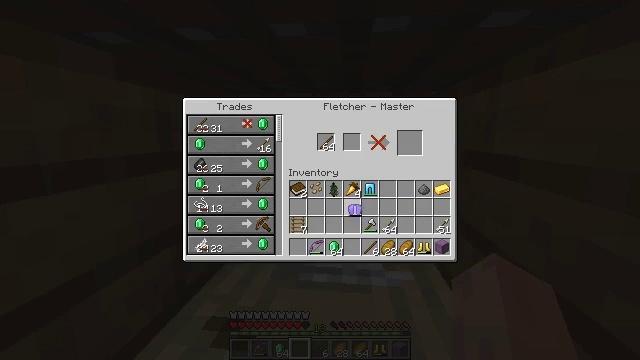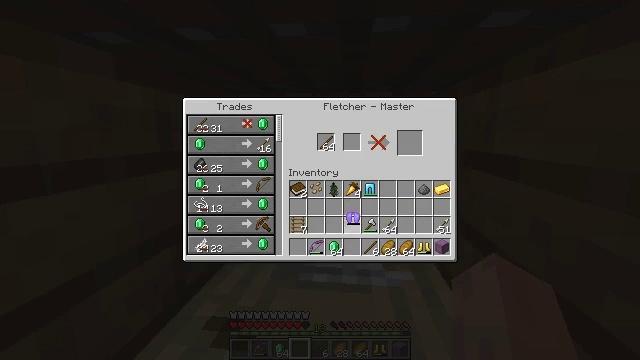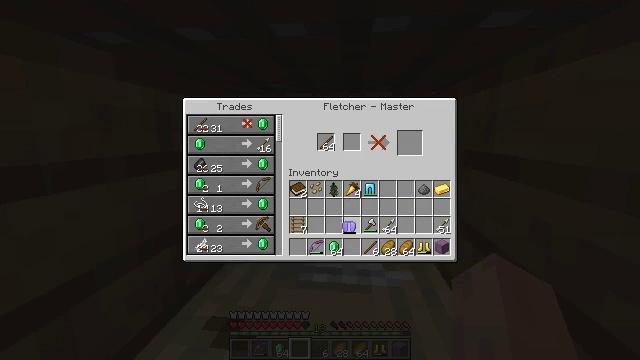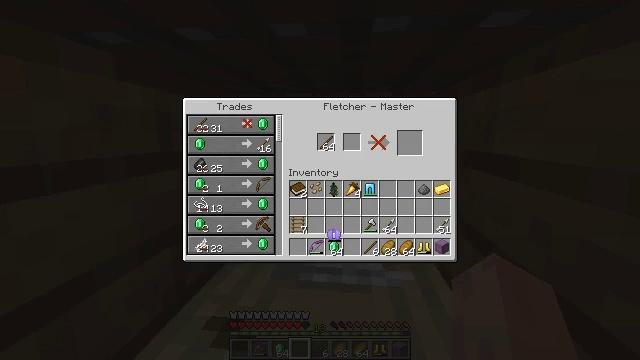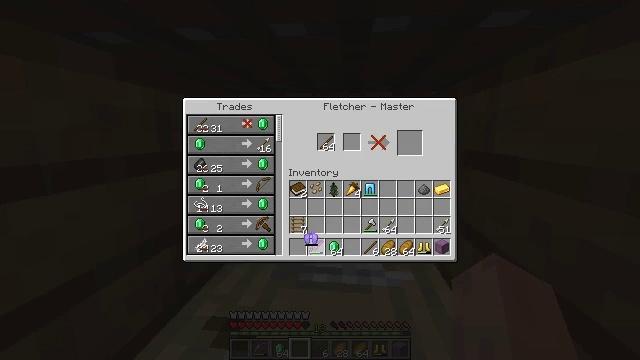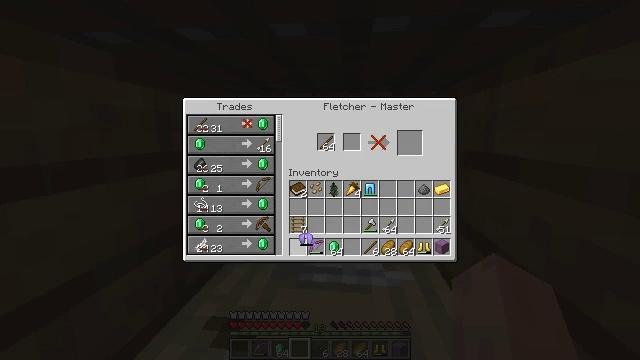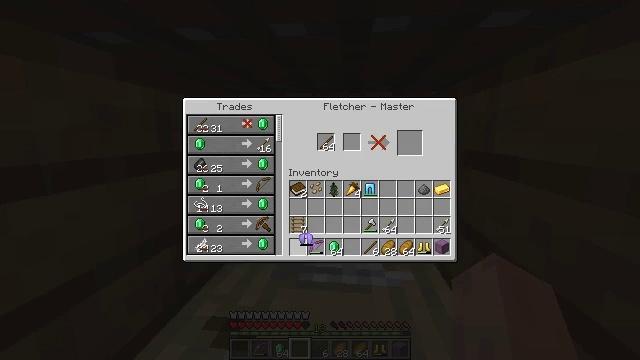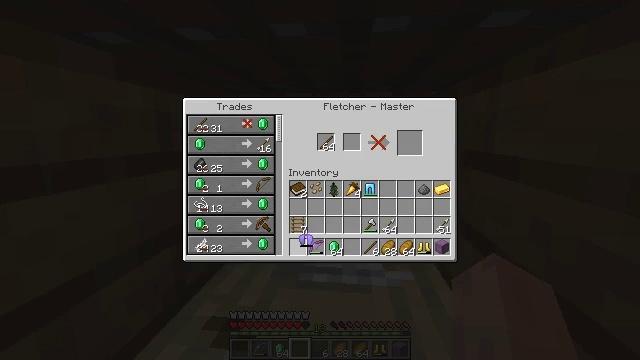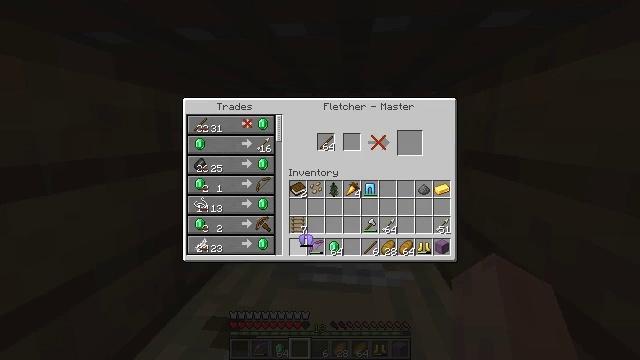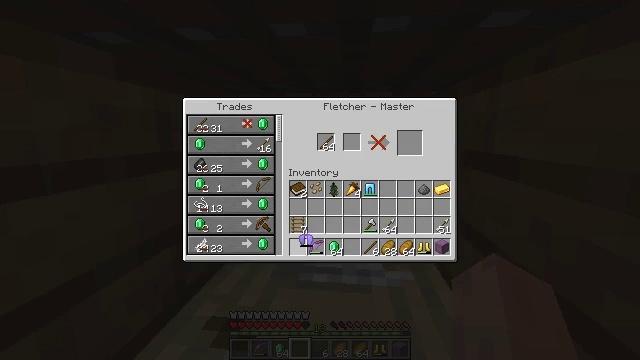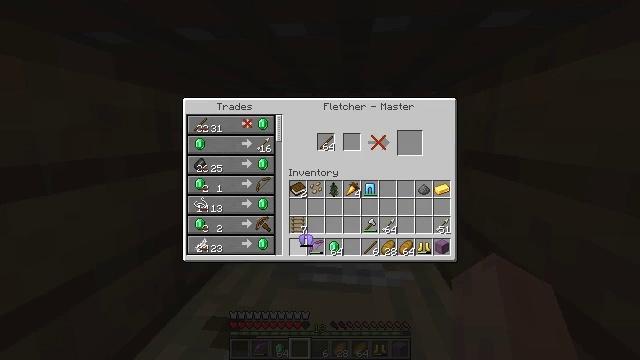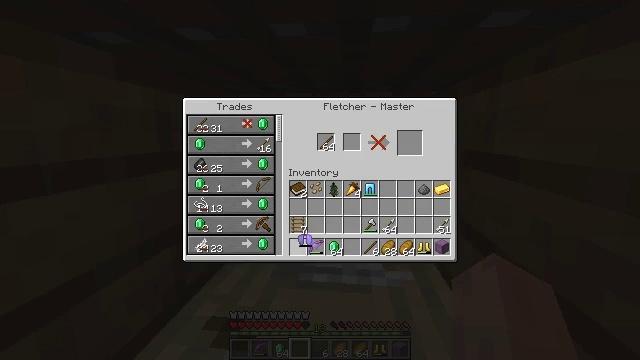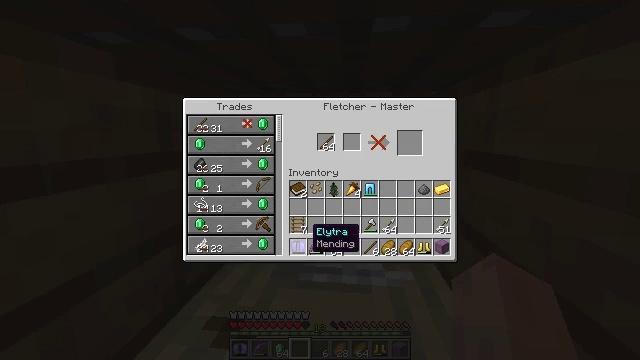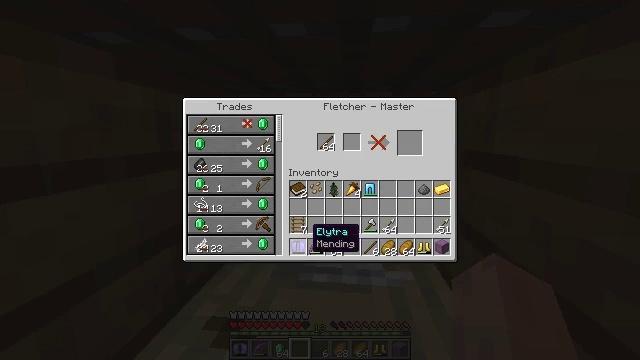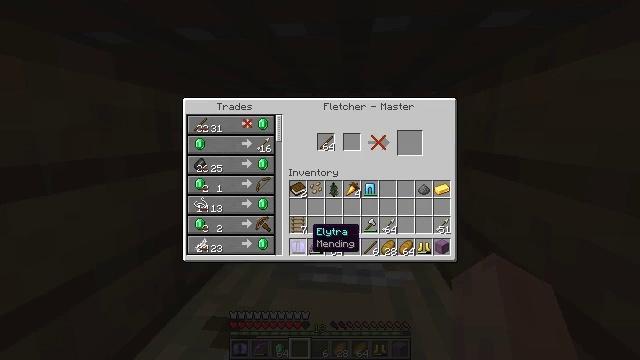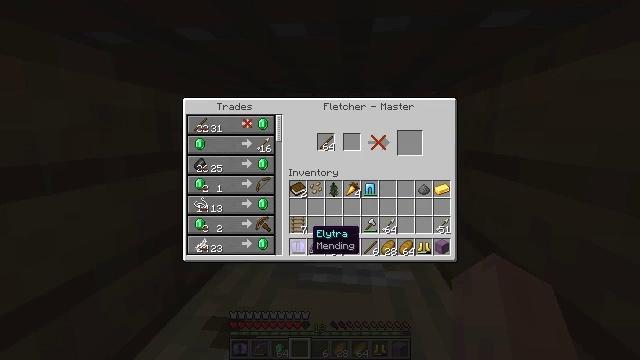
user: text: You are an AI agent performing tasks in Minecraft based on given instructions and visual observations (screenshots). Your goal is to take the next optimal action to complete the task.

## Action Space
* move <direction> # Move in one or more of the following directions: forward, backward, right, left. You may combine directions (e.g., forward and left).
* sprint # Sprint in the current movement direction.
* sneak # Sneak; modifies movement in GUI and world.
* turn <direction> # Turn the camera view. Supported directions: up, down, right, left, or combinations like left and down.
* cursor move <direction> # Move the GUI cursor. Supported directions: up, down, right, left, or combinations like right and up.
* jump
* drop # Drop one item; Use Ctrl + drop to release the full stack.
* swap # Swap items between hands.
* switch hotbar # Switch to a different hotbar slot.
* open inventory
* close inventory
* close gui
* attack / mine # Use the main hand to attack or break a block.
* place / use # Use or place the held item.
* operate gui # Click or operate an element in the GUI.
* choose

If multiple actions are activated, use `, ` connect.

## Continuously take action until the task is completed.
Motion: motion action
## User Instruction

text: Mine block fletching table.
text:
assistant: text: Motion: cursor move down
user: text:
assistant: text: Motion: cursor move down
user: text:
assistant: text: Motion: cursor move left and down
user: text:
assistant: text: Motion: cursor move left
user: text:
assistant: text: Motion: no_op
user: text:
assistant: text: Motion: no_op
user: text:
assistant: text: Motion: no_op
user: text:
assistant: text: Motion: operate gui
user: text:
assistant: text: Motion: operate gui
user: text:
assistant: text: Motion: operate gui
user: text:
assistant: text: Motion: operate gui
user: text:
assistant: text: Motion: no_op
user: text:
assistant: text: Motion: no_op
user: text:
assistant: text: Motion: no_op
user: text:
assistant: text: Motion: no_op
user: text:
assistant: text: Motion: no_op
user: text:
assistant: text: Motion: no_op
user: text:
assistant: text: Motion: no_op
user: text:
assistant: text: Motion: no_op
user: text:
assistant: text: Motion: no_op
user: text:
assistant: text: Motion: no_op
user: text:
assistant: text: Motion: no_op
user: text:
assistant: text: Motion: no_op
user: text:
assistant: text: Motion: no_op
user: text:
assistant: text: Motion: no_op
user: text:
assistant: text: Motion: no_op
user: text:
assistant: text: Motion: no_op
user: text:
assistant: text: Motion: no_op
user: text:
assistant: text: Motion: no_op
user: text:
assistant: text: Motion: no_op